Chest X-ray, PA view. Patient: 50 years old, sex M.
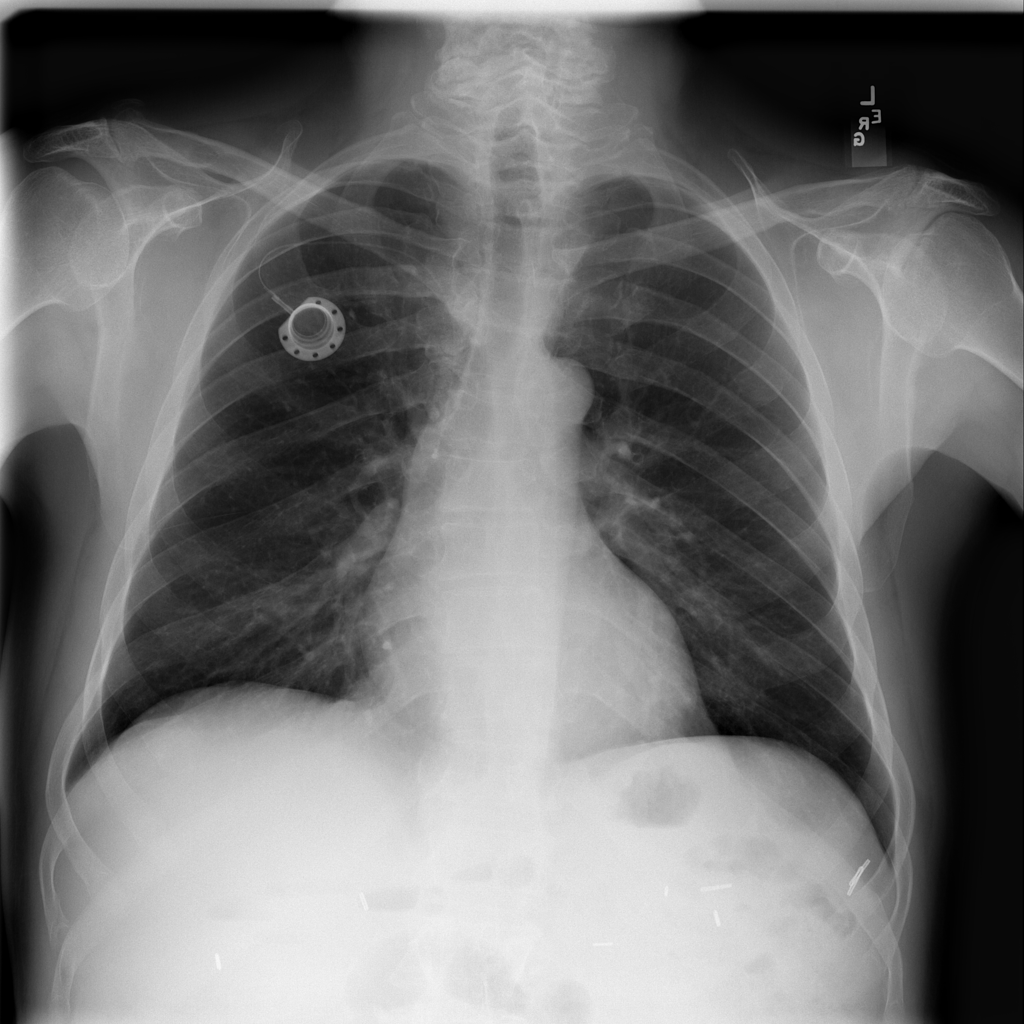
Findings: No Finding